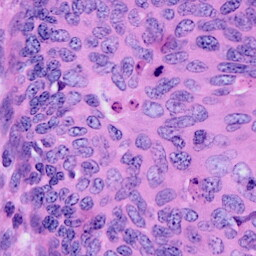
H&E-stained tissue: Cervix